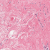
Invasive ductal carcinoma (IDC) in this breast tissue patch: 0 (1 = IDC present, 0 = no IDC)